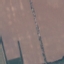
Land use / land cover: AnnualCrop